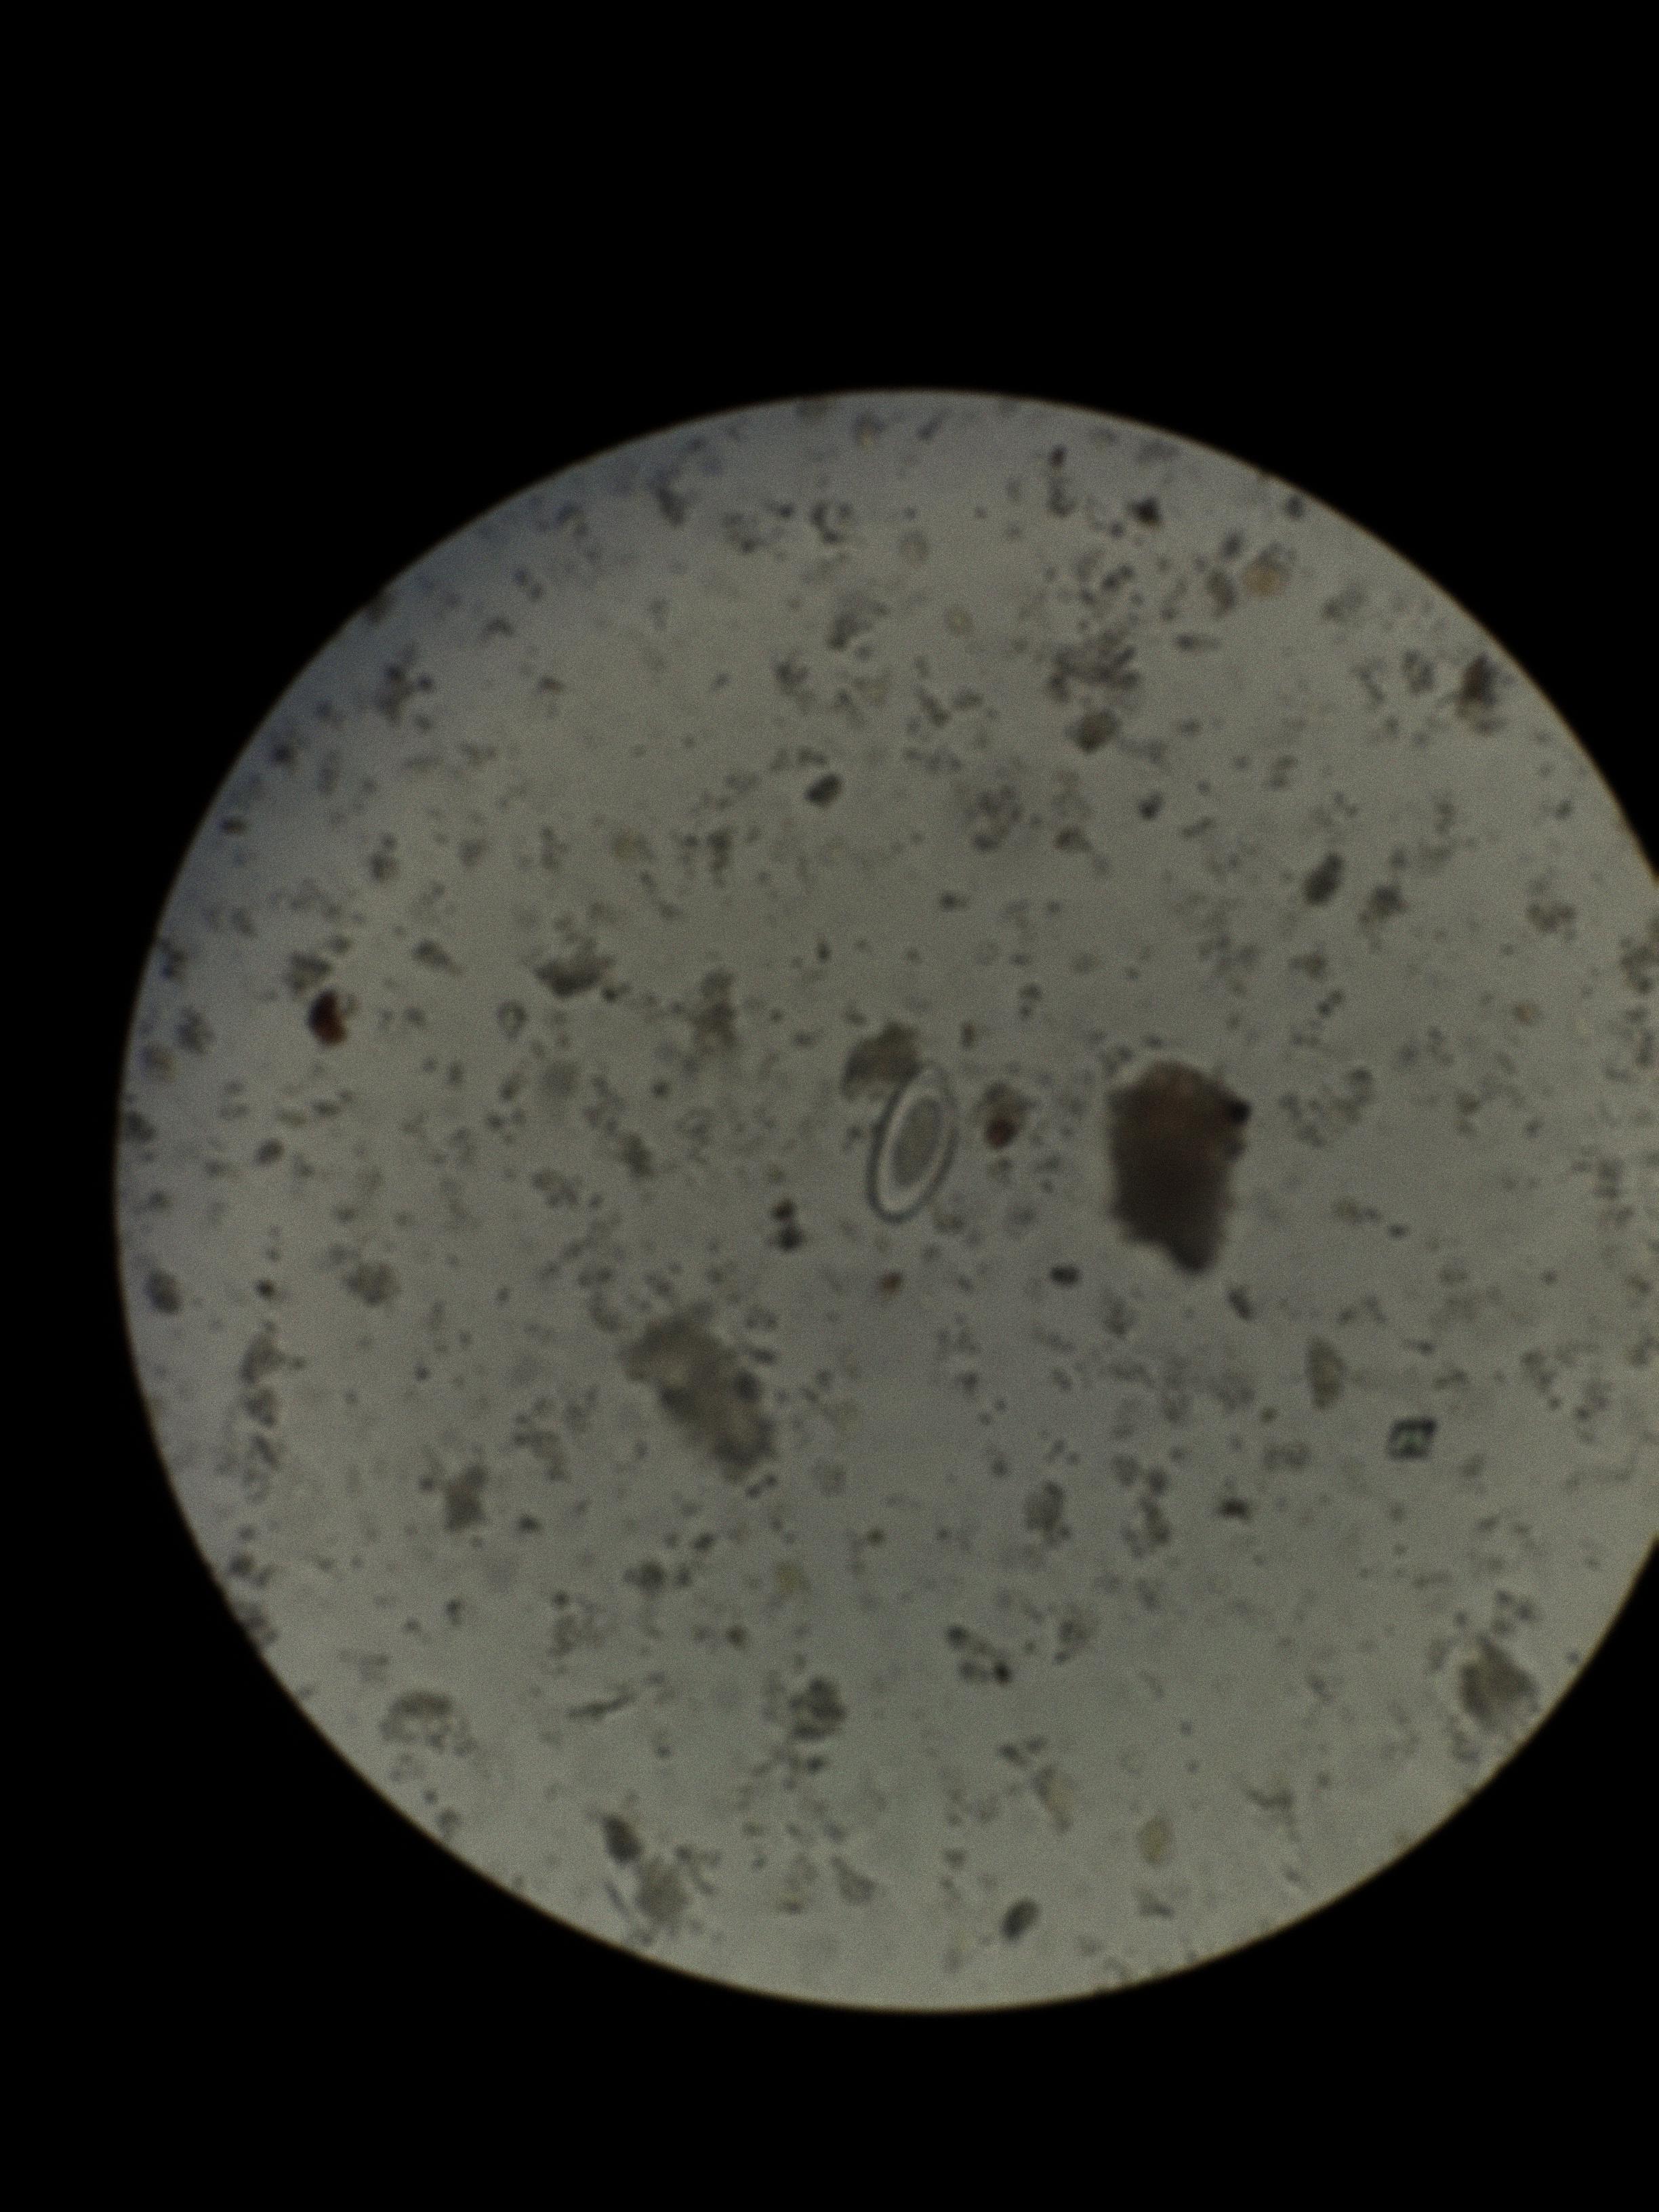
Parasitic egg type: Enterobius vermicularis